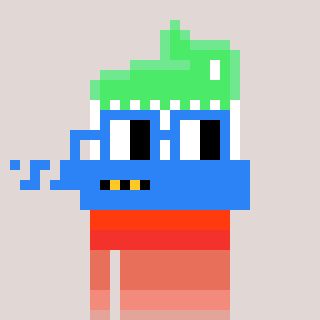
a pixel art character with square blue glasses, a toothbrush-shaped head and a bege-colored body on a warm background